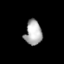
Tissue: lung
Cell type: Endothelial cells
Senescence score: 0.6112
Nuclear area (px): 411
Mean DAPI intensity: 173.092